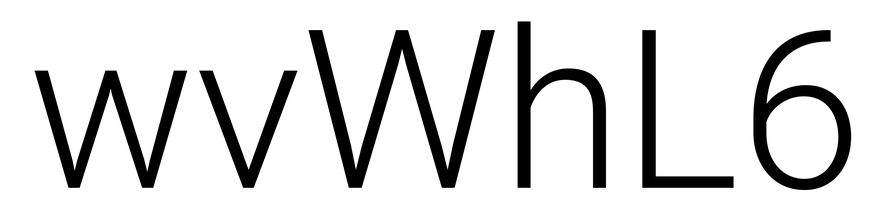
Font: Roboto_Light